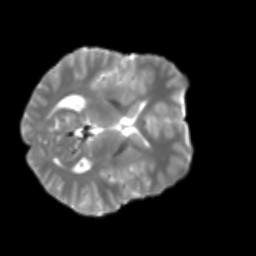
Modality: T2w
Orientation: axial
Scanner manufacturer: siemens
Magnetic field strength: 3 T
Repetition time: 4 s
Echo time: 0.0594 s